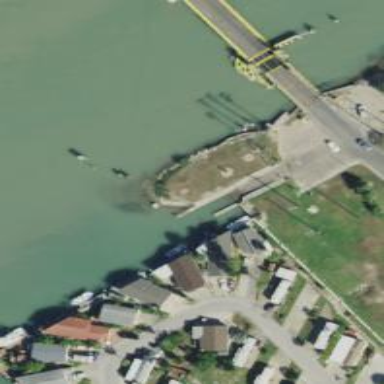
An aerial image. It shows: Slipway on leisure land.